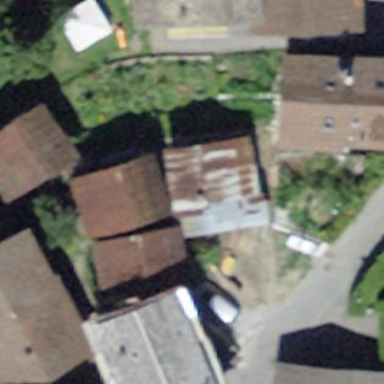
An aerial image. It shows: Simple and straightforward house.